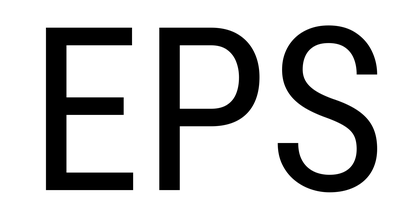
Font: Roboto_Condensed_Regular